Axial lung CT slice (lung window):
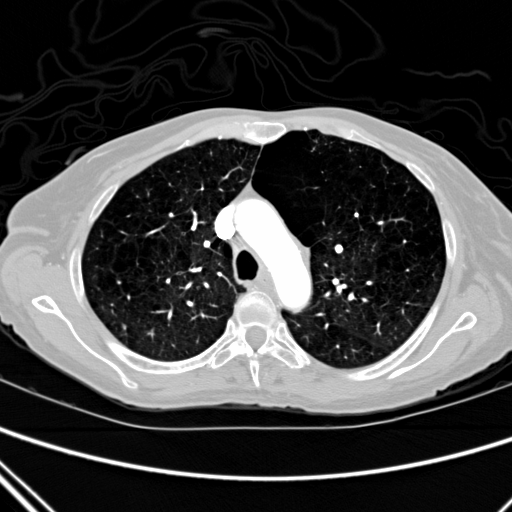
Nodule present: yes
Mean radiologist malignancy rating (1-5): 2